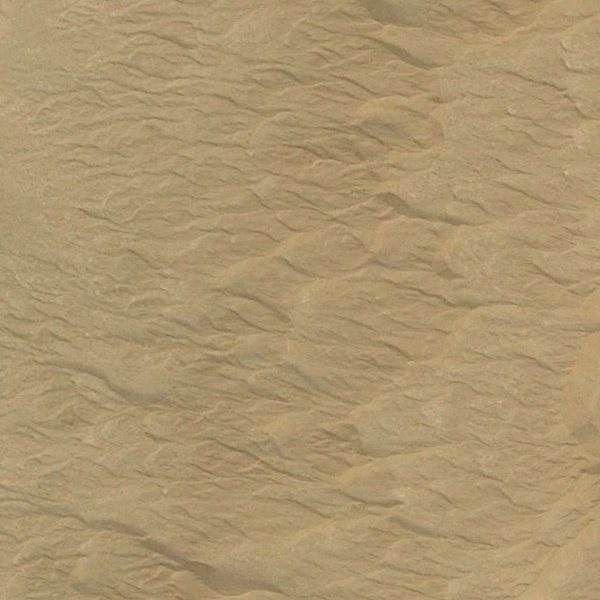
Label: Desert